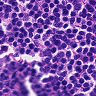
Metastatic tissue present: no